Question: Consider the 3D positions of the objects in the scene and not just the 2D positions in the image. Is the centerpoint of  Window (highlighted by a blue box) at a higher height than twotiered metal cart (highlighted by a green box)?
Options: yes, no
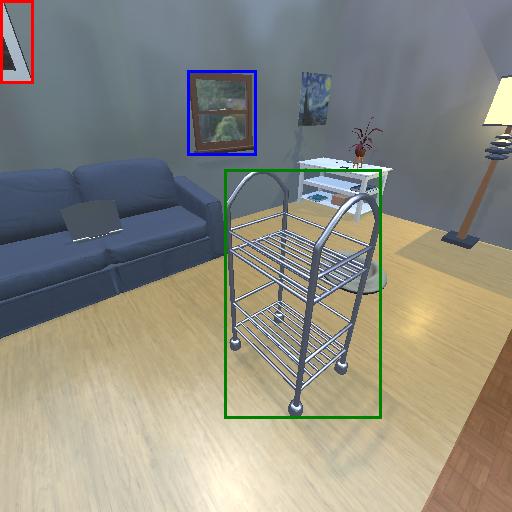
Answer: yes